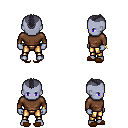
a pixel art fantasy rpg character, male body template, dark elf, purple skin, brown long-sleeve shirt, gold greaves, raven short mohawk hairstyle, bracelets, brown slippers, four views (front, back, left, right), 2x2 character sprite sheet, small pixel art, hard edges, no anti-aliasing